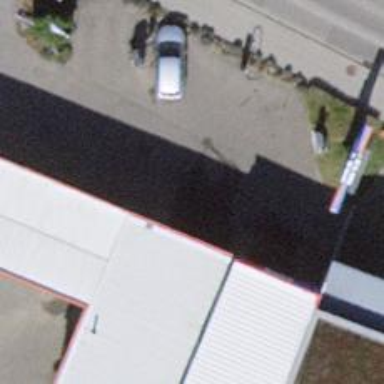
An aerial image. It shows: Car wash facility.